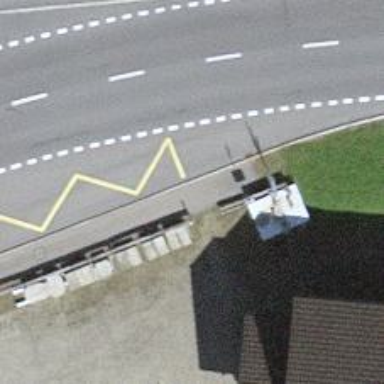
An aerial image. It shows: Asphalt platform for public transport.